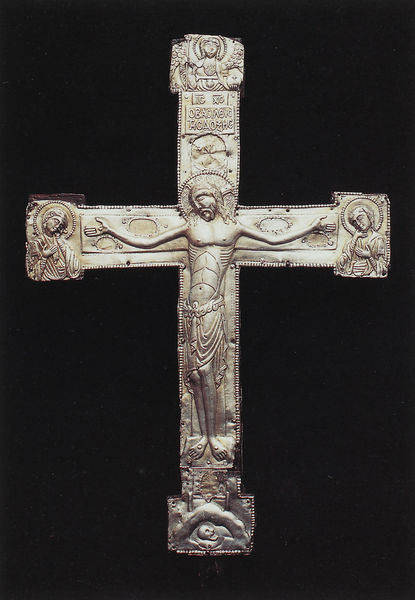
Titel: Silbernes Kreuz
Institution: Messina, Tesoro della Cattedrale
Schlagwörter: gott, kopf, lendenschurz, menschen, brust, hintergrund, holz, schwarz, tuch, bart, arme, schädel, silber, kirche, beine, architecture, church, hands, religious, women, face, gold, hair, inschrift, ornamente, verzierung, pattern, metall, nabel, bronze, nagel, nägel, dünn, lamm, glaube, kreuz, text, heiligenschein, wood, nimbus, silver, christus, jesus, kreuzigung, greek, man, stone, kruzifix, sun, death, feet, metal, heilige, heilig, maria, magdalena, totenschädel, mort, mother, saint, reliquie, cross, sculpture, ritual, marien, crucifixion, getrieben, clothes, latein, shine, joahnnes, religion, gekreuzigter, christ, god, chest, crucifix, moyen age, köroer, lamm gottes, evangelisten, paradis, inri, dieu, christian, relief, carving, hanging, croix, saints, sohn gottes, bible, magdalene, skull, russian, suffering, sign, engraved, icon, holy, golgotha, sacrifice, thin, torture, loincloth, crucified, crane, carved, object, fine, nails, worship, religeous, devotion, chris, expensive, heili, inschridt, cristian, emaciated, belief, grégorien, shiney, lateim, woo, pierced, woreship, catolicism, silver cross, pasia, icone, encryption